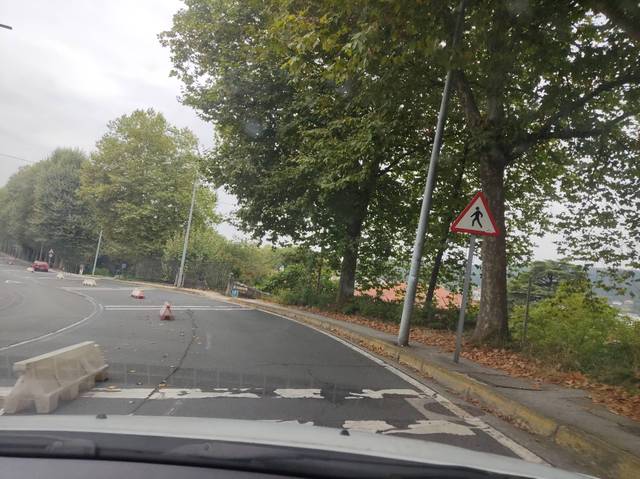
Region: Spain
Coordinates: 42.889, -8.54